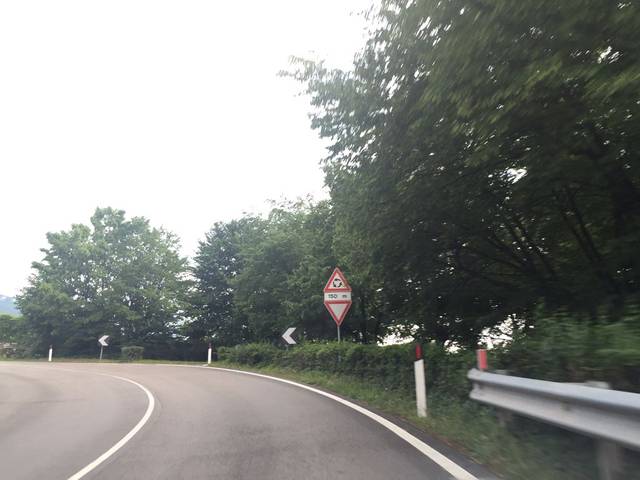
Region: Italy
Coordinates: 46.064, 11.148